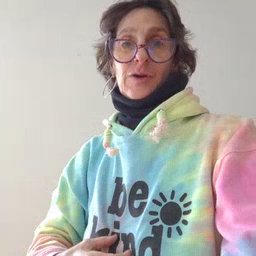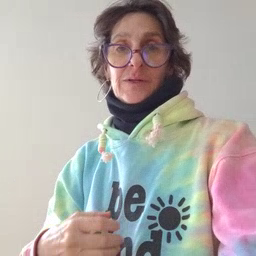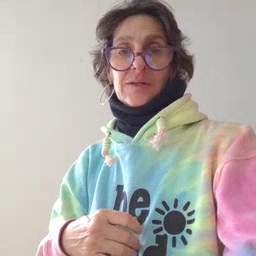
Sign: hungry